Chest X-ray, PA view. Patient: 61 years old, sex F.
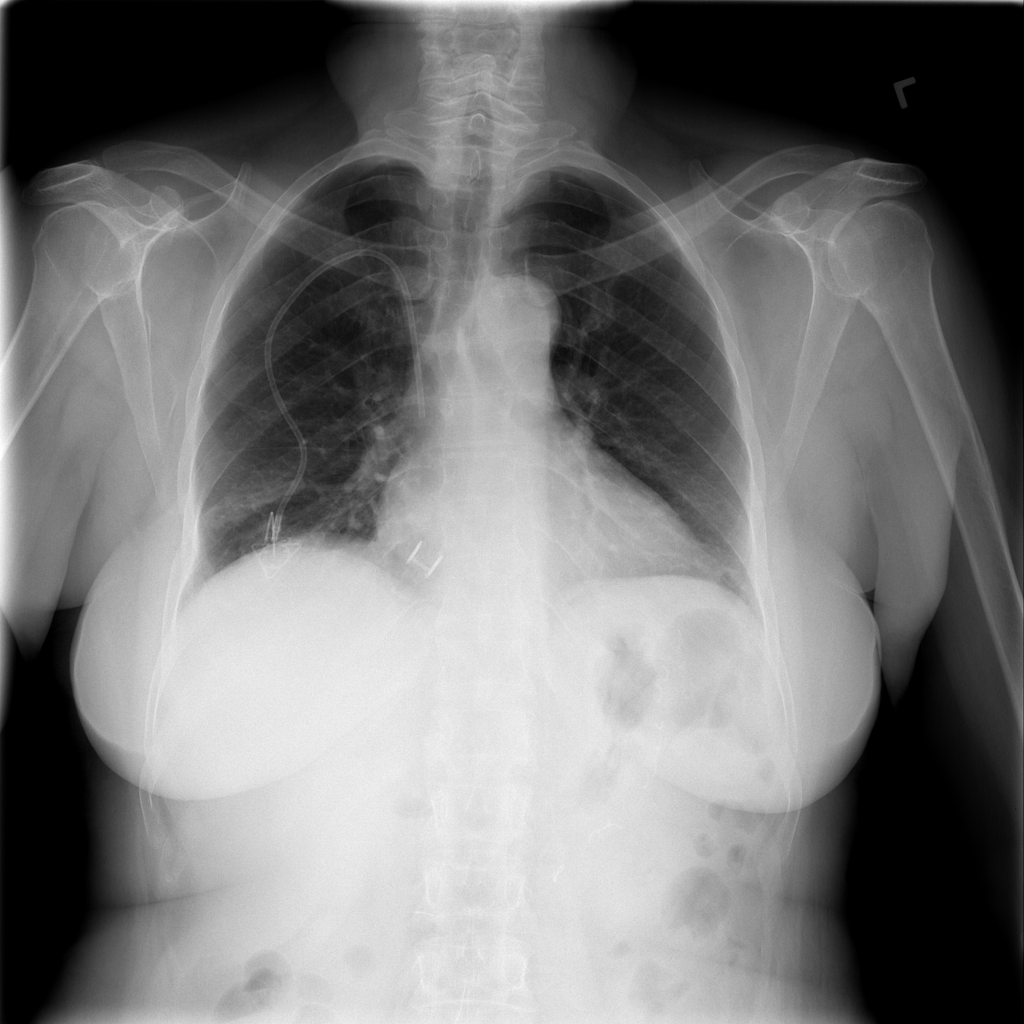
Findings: No Finding